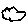
Label: cloud